Field crop: maize
Growth stage: 2
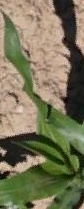
Species: maize